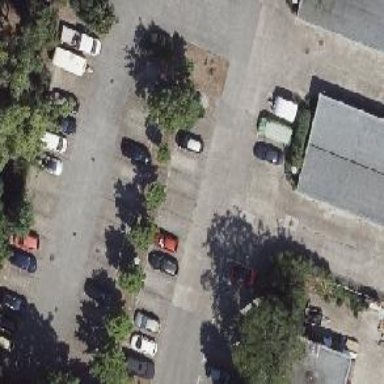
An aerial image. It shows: Concrete parking aisle on service road.